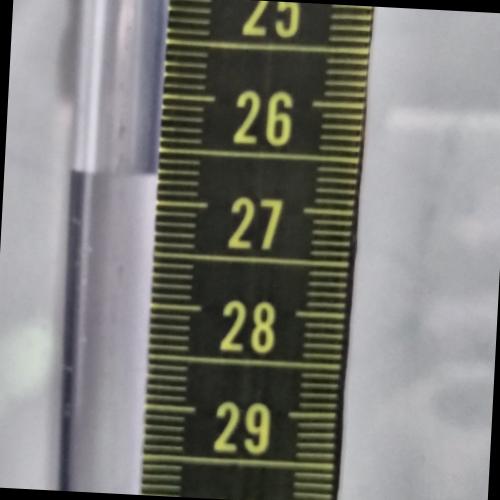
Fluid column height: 26.7 cm